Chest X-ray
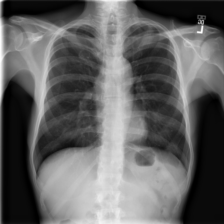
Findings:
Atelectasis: negative
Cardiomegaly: negative
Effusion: negative
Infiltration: negative
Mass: negative
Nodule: negative
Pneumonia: negative
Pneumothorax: negative
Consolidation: negative
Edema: negative
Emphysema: negative
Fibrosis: negative
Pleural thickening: negative
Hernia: negative